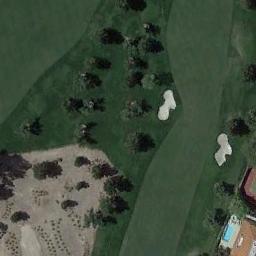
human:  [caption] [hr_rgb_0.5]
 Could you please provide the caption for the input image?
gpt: Many trees are near the golf course .

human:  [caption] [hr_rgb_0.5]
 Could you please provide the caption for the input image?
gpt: The golf course has a clearing, Two fairways, Some barrier trees and two sandpits and a houses with a pool is next to the golf course .

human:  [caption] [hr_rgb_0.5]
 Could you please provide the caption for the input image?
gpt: There are several bunkers on a large green lawn on the golf course, Many trees and two buildings .

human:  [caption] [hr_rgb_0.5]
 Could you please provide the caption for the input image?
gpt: There are three bunkers and a winding road in this area .

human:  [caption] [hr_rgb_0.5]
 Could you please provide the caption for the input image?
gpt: There are two bunkers and some green trees on the golf course .